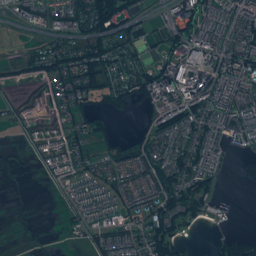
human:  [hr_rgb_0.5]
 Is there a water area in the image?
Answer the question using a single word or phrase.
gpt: yes

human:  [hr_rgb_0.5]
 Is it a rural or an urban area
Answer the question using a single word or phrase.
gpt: urban

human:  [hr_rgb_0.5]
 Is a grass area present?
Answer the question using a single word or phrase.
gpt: yes

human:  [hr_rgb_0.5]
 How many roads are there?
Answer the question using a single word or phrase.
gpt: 1048

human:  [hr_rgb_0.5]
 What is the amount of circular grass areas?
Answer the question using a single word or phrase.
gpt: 4

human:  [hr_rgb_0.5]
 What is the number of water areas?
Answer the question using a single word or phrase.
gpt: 125

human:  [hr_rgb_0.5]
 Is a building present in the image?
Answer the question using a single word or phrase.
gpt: yes

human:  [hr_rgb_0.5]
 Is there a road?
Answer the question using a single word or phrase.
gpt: yes

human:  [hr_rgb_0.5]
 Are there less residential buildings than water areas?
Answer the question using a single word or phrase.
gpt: no

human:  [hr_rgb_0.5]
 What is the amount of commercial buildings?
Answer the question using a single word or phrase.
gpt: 64

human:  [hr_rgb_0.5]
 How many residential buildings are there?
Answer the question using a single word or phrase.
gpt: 4228

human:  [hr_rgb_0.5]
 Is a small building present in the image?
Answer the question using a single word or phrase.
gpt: yes

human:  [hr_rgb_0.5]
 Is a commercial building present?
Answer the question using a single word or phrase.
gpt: yes

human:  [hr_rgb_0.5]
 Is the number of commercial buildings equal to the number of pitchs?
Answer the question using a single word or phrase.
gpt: no

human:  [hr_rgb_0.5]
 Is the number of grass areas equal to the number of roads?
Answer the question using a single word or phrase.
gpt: no

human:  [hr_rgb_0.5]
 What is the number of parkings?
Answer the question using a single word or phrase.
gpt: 35

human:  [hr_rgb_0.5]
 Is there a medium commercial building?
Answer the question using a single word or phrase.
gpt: yes

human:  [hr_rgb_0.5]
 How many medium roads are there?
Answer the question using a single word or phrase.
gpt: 0

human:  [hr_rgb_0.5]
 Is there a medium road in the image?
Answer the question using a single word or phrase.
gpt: no

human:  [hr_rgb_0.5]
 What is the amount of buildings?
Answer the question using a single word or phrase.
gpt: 4841

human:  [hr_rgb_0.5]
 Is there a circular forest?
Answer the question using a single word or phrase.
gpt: no

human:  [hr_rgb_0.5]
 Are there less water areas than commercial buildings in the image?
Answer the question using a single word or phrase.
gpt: no

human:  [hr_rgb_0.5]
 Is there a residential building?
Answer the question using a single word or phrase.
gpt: yes

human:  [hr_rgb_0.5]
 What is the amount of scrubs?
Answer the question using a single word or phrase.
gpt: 7

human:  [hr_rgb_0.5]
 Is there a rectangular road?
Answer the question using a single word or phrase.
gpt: no

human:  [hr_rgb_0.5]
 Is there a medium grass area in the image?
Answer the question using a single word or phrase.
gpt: yes

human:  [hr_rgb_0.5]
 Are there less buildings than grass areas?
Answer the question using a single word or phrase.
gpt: no

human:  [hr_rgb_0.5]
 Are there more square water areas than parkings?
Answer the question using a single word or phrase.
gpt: no

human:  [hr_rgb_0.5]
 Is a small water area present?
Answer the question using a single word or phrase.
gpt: yes

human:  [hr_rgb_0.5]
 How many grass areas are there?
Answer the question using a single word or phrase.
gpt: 341

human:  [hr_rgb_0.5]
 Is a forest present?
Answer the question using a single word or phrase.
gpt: yes

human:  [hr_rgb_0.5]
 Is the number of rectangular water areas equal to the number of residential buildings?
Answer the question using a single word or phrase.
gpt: no

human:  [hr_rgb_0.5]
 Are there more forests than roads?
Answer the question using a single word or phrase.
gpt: no

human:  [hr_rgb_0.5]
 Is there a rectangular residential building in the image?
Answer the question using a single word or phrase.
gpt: yes

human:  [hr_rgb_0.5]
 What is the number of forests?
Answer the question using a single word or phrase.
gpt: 141

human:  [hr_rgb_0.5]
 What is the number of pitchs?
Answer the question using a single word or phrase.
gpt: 32

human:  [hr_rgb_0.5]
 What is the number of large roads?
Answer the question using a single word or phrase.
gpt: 0

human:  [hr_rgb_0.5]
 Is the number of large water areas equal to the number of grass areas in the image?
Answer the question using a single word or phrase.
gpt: no

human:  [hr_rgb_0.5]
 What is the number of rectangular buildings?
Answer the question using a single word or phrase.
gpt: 2947

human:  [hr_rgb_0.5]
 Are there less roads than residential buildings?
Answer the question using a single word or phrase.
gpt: yes

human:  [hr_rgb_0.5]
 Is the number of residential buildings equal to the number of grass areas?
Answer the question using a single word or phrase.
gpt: no

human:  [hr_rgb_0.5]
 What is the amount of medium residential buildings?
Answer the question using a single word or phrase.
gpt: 29

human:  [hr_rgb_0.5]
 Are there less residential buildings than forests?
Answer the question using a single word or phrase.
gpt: no

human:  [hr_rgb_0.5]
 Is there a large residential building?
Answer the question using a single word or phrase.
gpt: yes

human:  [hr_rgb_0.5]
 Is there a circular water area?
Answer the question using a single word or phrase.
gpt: yes

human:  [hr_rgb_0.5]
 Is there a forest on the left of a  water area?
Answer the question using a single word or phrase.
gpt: yes

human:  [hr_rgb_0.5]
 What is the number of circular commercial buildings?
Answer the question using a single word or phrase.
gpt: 0

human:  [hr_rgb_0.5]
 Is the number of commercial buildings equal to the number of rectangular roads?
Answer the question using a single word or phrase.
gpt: no

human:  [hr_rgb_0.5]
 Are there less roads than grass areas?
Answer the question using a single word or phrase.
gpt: no

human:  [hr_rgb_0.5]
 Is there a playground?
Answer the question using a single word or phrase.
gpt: yes

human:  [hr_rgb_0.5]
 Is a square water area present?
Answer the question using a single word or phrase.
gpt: yes

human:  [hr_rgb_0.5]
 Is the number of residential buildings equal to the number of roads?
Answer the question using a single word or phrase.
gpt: no

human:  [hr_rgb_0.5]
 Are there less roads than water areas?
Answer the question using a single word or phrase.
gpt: no

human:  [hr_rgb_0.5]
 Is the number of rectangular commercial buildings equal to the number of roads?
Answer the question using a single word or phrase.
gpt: no

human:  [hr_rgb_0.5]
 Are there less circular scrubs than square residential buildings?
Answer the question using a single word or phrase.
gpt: no

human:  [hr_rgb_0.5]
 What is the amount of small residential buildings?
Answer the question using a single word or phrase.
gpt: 4195

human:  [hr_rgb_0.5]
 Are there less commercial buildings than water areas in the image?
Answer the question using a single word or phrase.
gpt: yes

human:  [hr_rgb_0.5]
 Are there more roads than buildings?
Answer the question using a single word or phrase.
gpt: no

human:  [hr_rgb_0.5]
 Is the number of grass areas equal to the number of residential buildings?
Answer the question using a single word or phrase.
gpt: no

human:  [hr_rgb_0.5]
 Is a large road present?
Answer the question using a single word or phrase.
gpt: no

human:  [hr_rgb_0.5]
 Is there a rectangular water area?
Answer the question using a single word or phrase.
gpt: yes

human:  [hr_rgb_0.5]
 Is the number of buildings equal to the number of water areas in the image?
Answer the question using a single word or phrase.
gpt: no

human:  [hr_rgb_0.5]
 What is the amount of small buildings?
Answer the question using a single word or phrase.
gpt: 4785

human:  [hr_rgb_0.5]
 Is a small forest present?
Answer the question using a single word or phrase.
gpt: yes